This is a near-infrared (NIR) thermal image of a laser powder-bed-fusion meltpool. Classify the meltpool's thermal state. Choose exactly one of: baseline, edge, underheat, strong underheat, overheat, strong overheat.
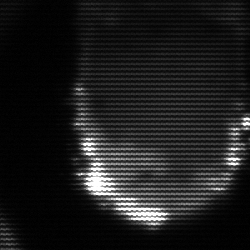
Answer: baseline